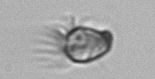
Label: Paratontonia_gracillima